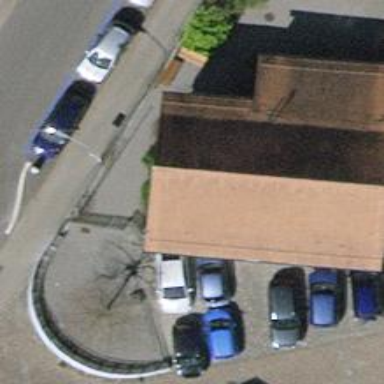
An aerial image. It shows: Social center.